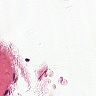
Metastatic tissue present: no